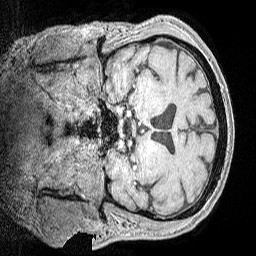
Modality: MP2RAGE
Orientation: coronal
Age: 67
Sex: male
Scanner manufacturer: siemens
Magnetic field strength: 3 T
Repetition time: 5 s
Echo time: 0.00298 s